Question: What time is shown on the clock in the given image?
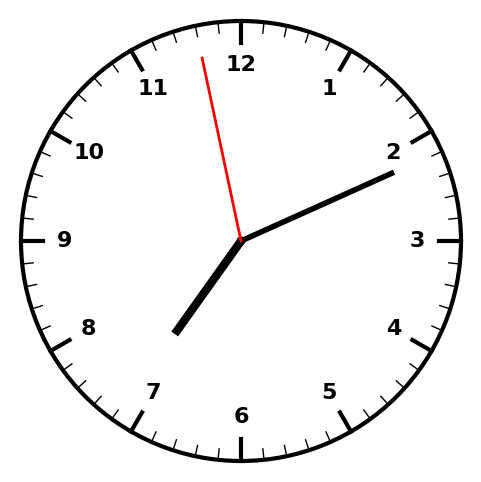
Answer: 07:10:58